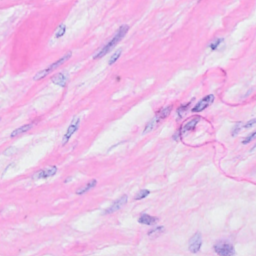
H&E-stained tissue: Breast